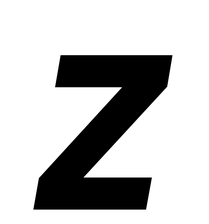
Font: Poppins-SemiBoldItalic